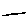
Label: line